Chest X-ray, PA view. Patient: 63 years old, sex M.
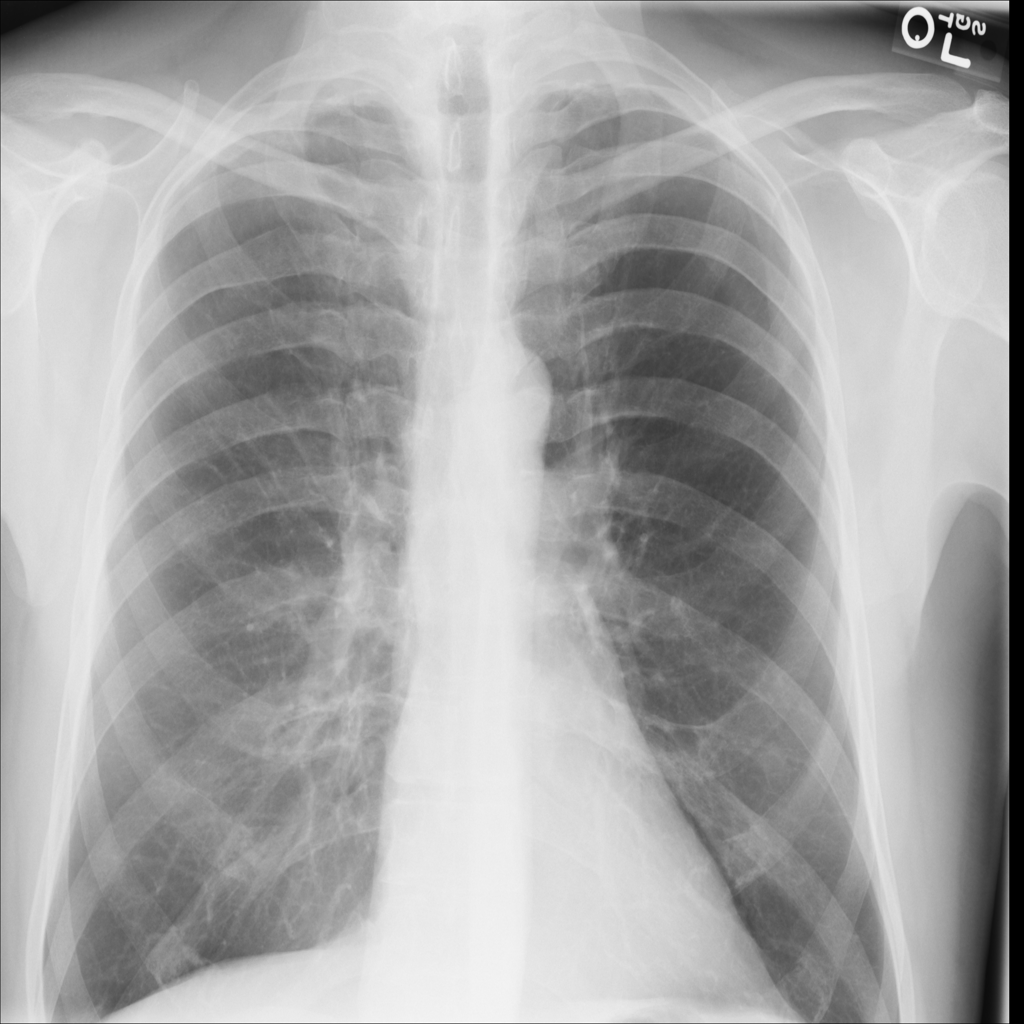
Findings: No Finding